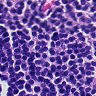
Metastatic tissue present: no